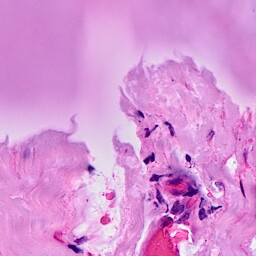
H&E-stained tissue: Breast